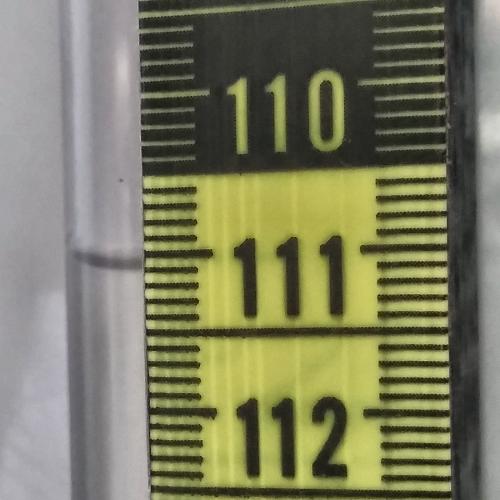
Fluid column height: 111.1 cm